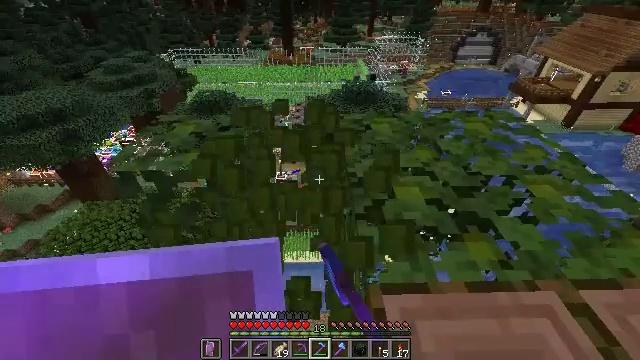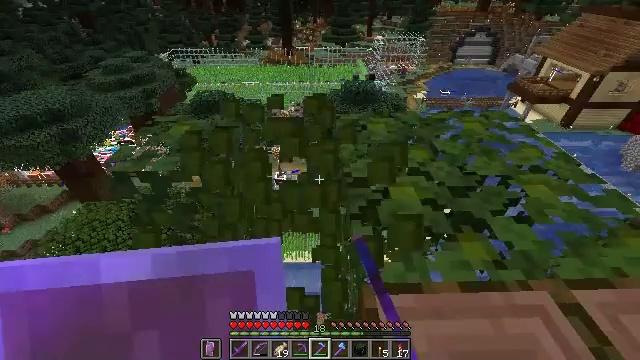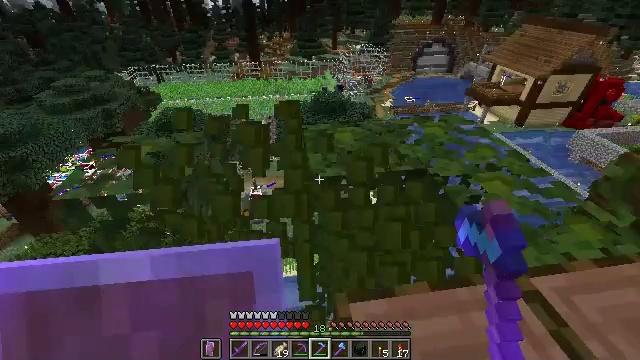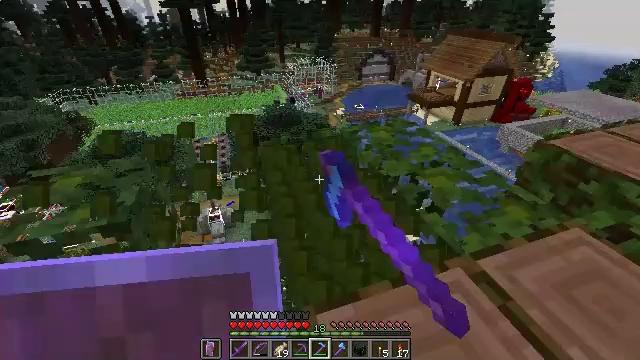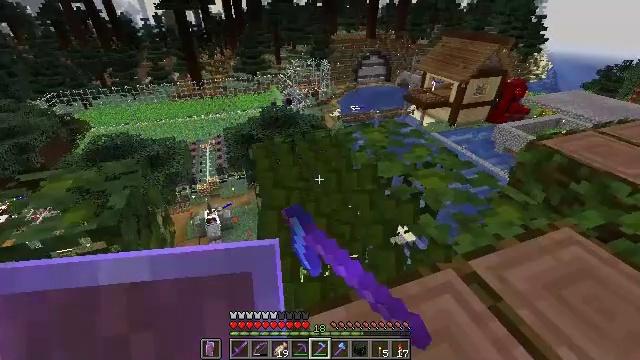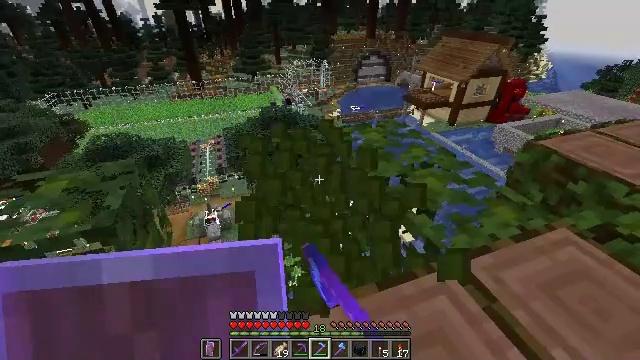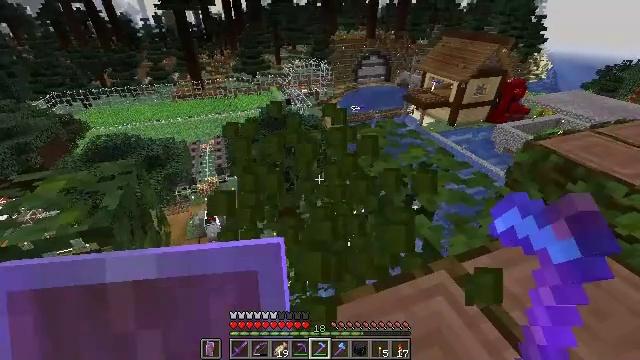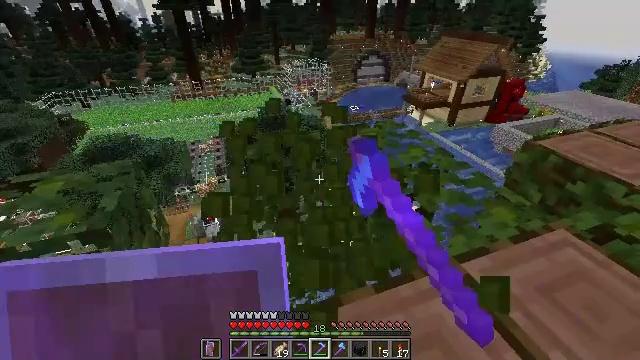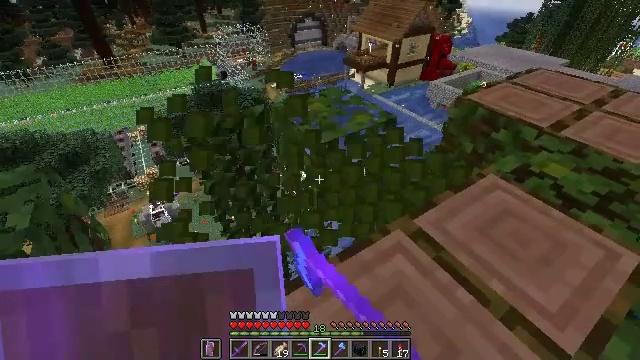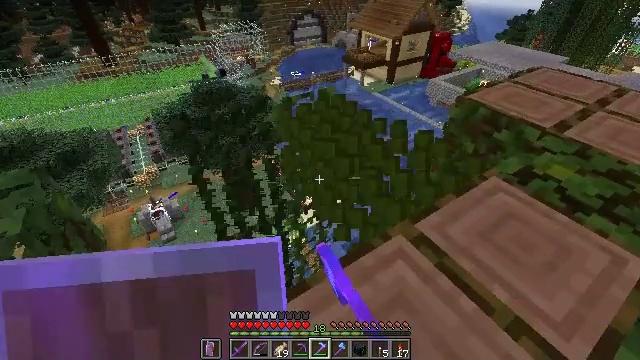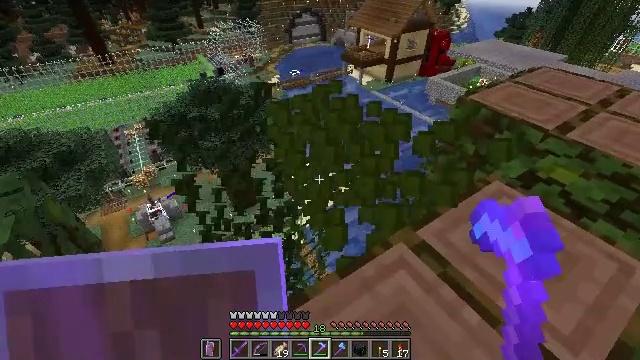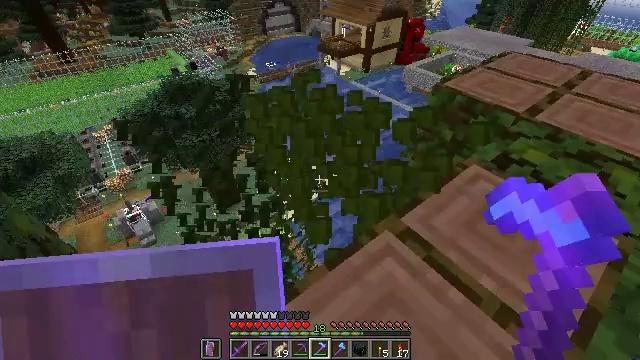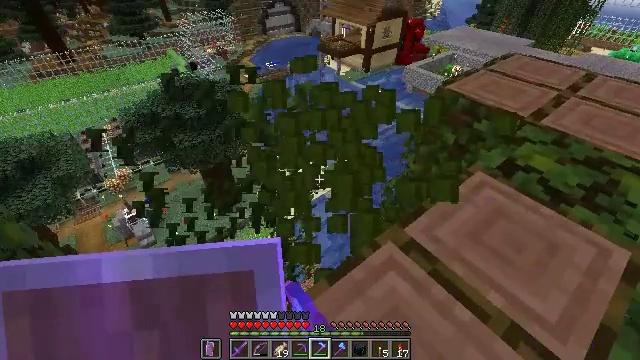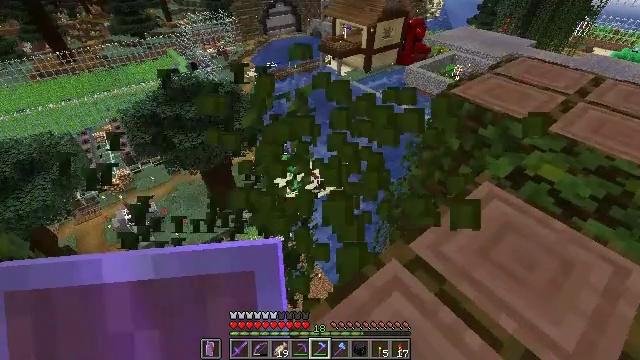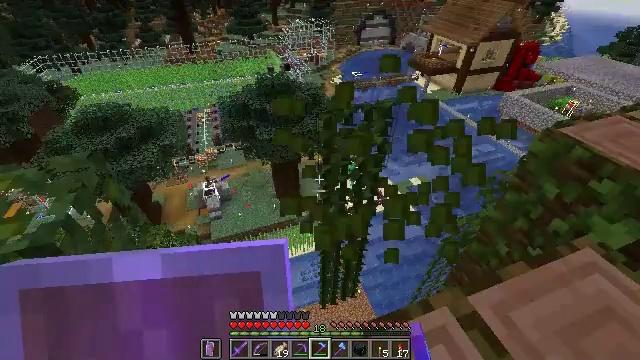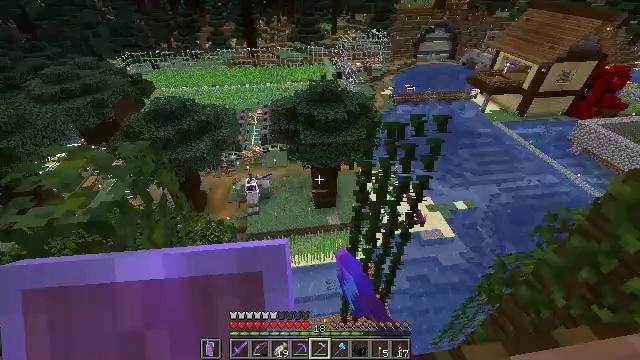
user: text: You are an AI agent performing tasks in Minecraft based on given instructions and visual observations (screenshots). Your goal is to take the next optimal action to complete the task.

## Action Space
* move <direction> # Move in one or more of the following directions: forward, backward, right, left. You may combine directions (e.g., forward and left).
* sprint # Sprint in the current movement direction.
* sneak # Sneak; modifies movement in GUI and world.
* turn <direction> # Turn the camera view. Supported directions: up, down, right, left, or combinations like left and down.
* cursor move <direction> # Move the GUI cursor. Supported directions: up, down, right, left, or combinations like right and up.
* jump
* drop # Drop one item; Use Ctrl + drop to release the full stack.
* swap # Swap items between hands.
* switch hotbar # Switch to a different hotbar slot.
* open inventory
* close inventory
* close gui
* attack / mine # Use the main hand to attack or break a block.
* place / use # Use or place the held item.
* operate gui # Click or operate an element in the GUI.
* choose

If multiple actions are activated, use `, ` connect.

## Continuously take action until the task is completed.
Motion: motion action
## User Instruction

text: Break the jungle leaves with your hand or shears.
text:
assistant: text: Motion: move right, sneak, attack / mine
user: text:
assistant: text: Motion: move right, sneak, turn right and up, attack / mine
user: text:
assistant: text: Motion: move right, sneak, turn right and up, attack / mine
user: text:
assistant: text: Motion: sneak, attack / mine
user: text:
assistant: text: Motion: sneak, attack / mine
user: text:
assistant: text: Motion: sneak, attack / mine
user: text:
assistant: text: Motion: move forward, sneak, attack / mine
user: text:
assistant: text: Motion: move forward, sneak, turn right and down, attack / mine
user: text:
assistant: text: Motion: move forward, sneak, attack / mine
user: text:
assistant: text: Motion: move forward, sneak, attack / mine
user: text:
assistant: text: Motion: move forward, sneak, turn right and down, attack / mine
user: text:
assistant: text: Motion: move forward, sneak, attack / mine
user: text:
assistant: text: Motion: move forward, sneak, attack / mine
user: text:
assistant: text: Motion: move forward, sneak, turn left and up, attack / mine
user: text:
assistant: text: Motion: move forward, sneak, turn left and up, attack / mine
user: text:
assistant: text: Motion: move forward, sneak, turn left, attack / mine
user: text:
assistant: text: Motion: move forward, sneak, turn left and down, attack / mine
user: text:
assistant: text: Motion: move forward, sneak, turn left and down, attack / mine
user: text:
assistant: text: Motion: move forward, sneak, turn left, attack / mine
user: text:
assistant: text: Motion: move forward, sneak, attack / mine
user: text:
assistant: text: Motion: move forward, sneak, attack / mine
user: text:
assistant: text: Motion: sneak, attack / mine
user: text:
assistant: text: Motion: sneak, attack / mine
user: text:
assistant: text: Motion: sneak, attack / mine
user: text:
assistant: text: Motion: sneak, attack / mine
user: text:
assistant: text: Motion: sneak, turn left, attack / mine
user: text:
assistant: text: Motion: sneak, turn left
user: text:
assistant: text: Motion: sneak, turn left and up
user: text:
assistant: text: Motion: sneak, turn left and down
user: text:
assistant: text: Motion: sneak, turn left and down